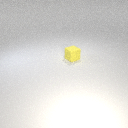
small yellow rubber cube